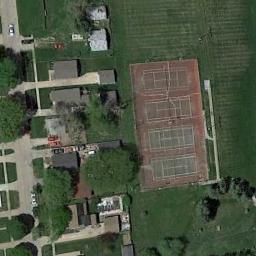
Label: tennis_court